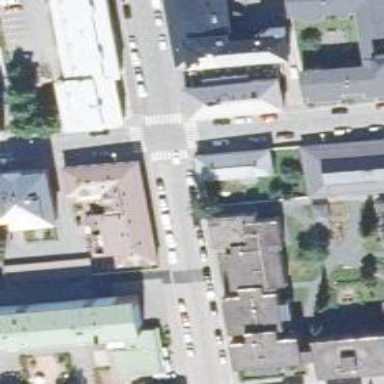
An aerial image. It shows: Marked road crossing.